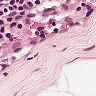
Metastatic tissue present: no